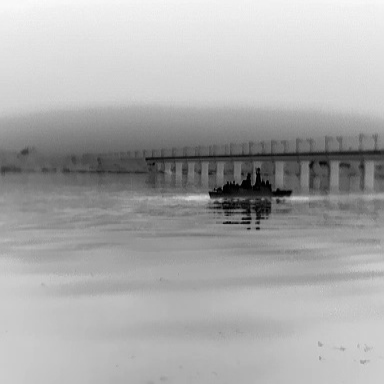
There is a warship in the infrared image.